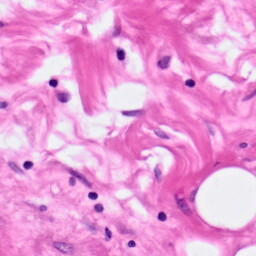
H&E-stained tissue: Pancreatic